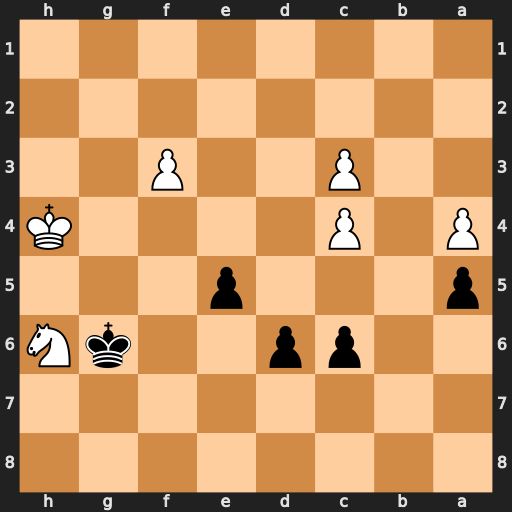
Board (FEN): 8/8/2pp2kN/p3p3/P1P4K/2P2P2/8/8
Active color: b
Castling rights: -
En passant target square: -
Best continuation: Kxh6 f4 Kg6 c5 d5 Kg4 d4 cxd4 exd4